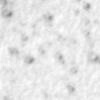
Label: no_change